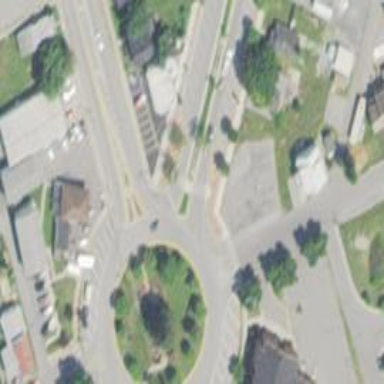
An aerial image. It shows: Primary highway intersecting at roundabout with shared lane for cyclists.